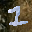
Label: 1